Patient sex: M
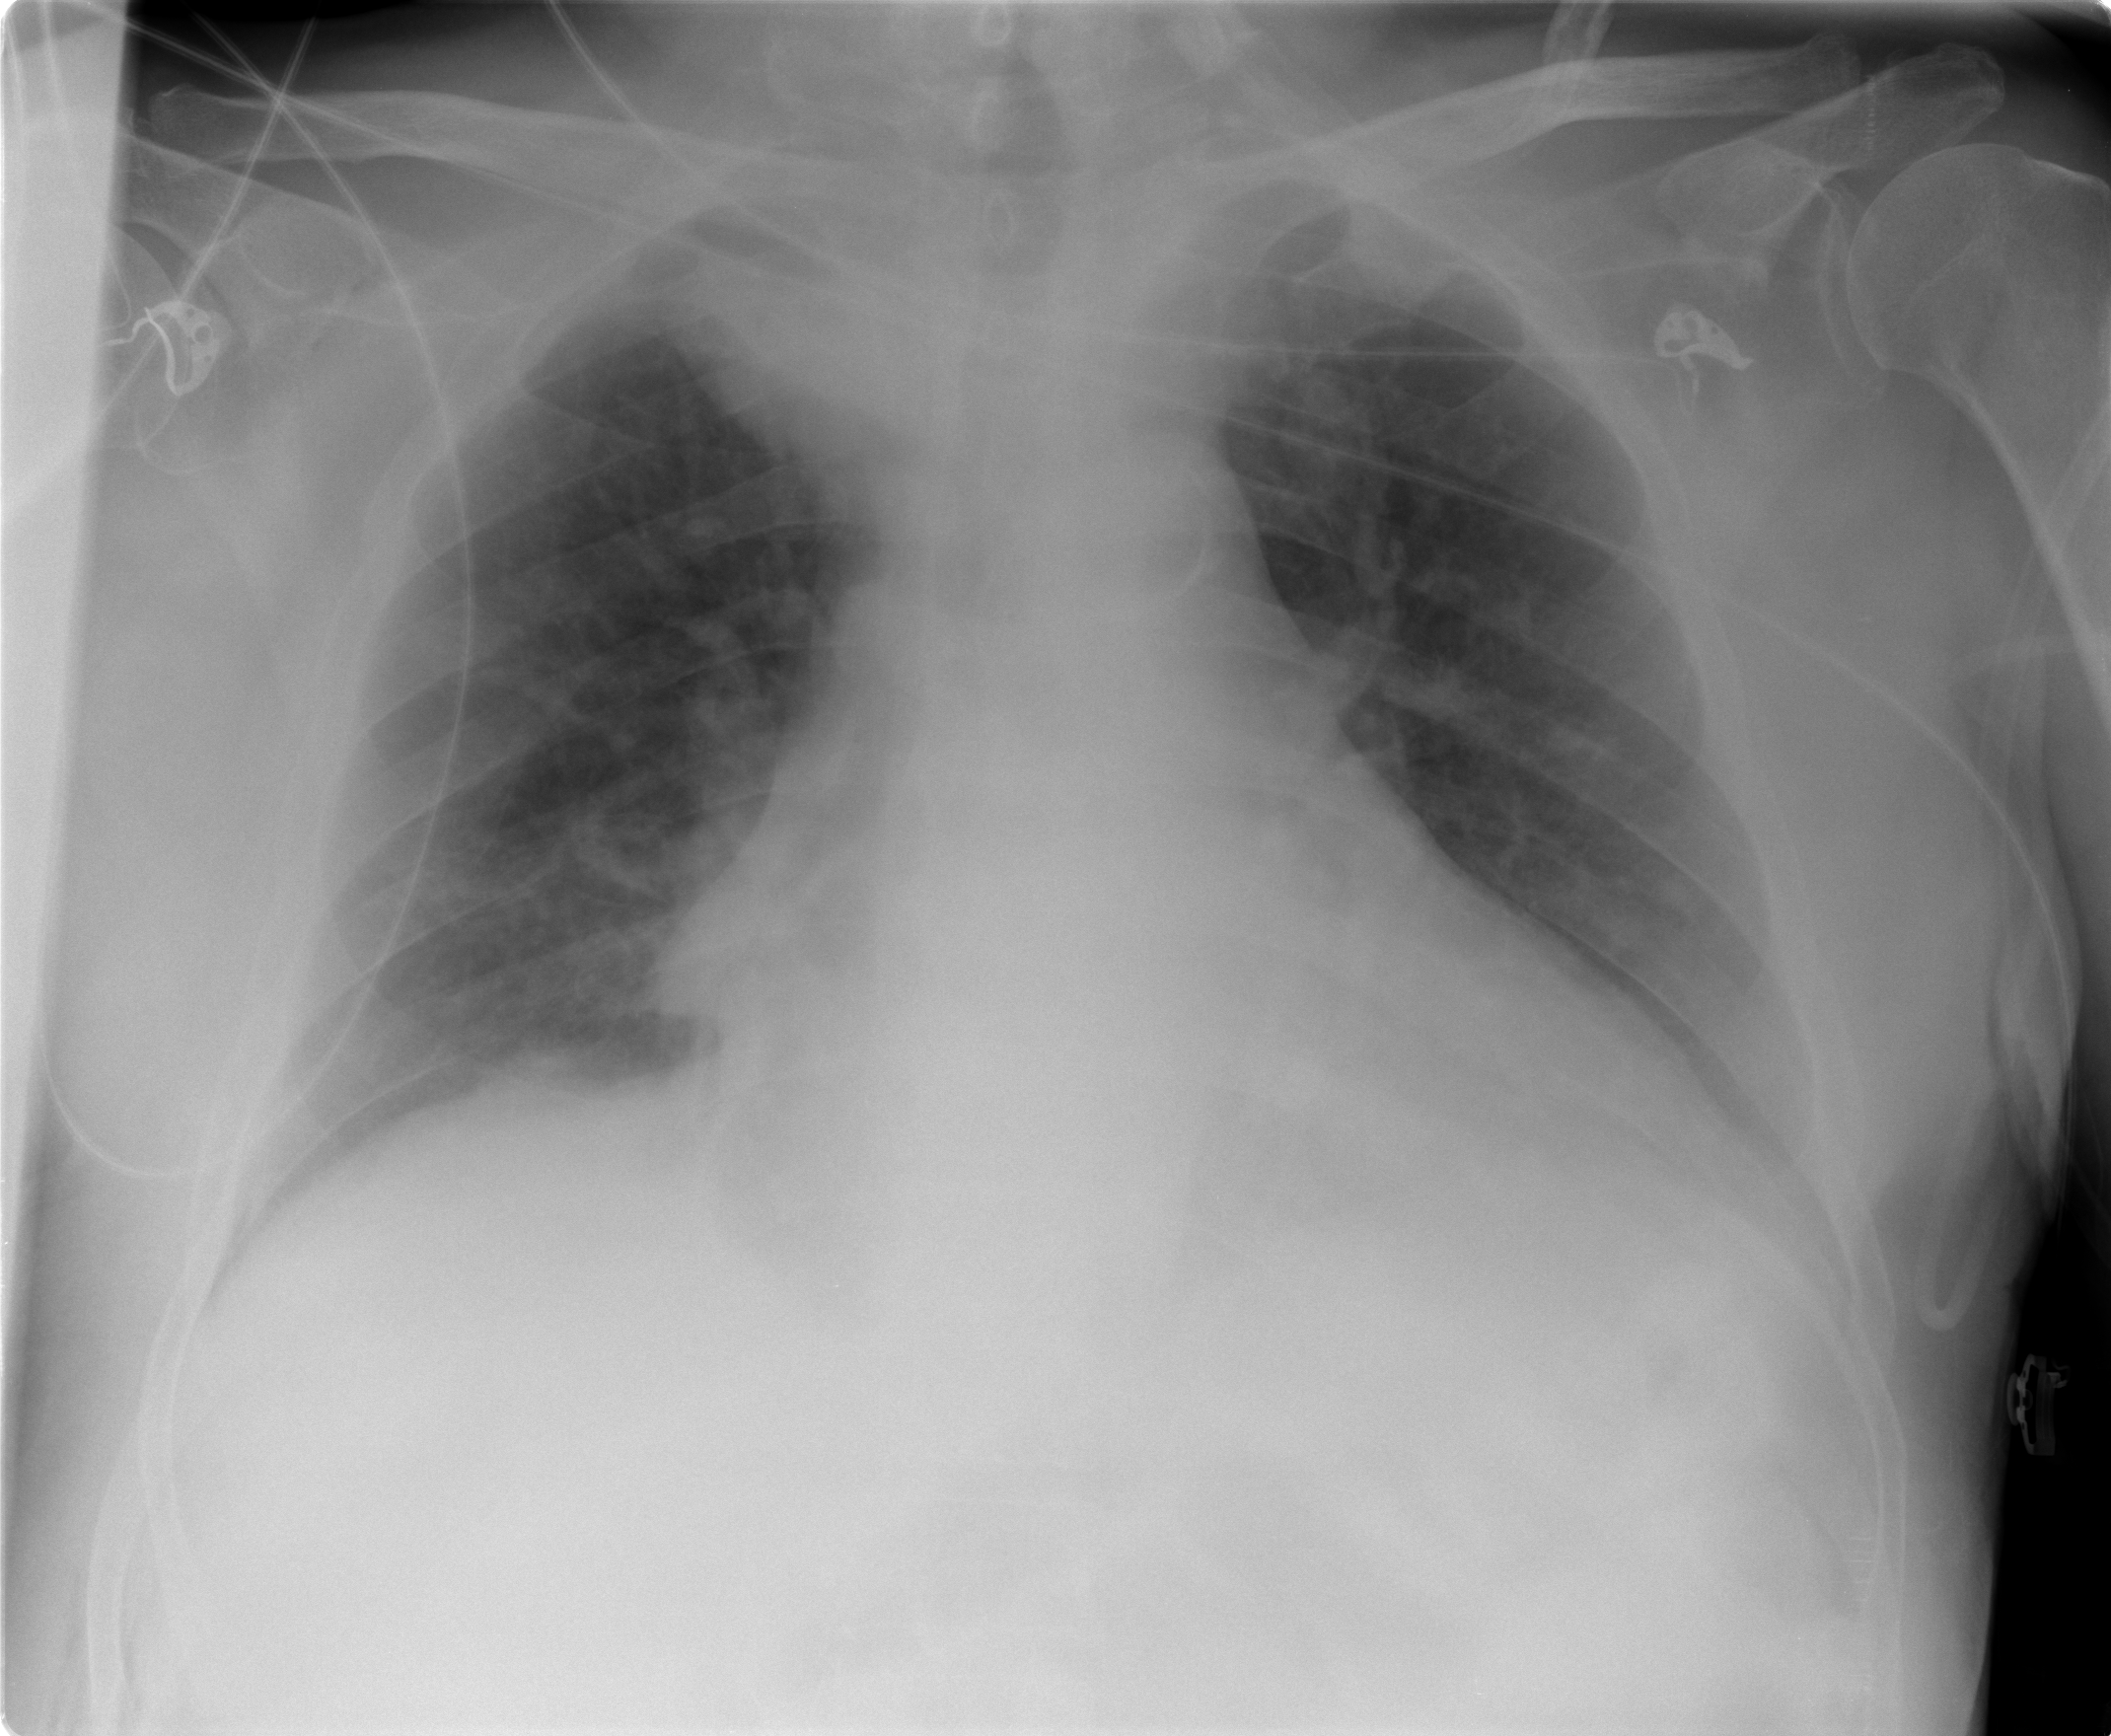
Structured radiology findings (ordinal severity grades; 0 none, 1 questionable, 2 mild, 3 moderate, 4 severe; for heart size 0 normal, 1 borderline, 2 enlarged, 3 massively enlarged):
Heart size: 2
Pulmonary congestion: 0
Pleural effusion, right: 0
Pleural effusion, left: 1
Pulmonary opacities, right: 0
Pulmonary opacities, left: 0
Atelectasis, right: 0
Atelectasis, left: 1